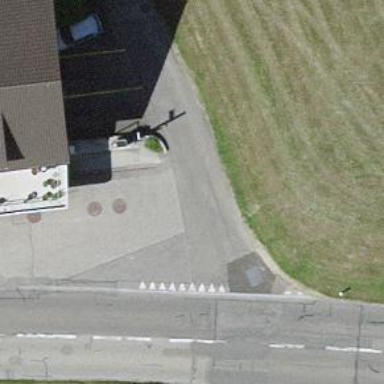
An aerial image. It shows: Bus stop with platform for public transport.